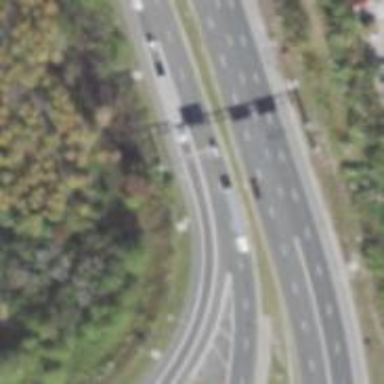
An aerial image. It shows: Double trumpet junction on motorway link.